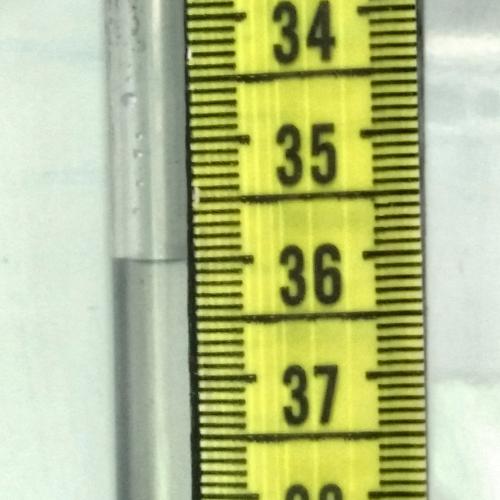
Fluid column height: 36.0 cm